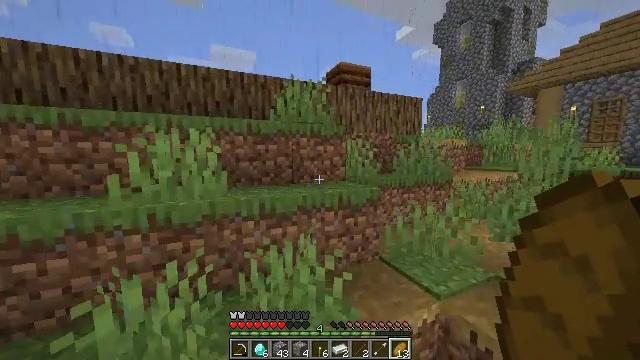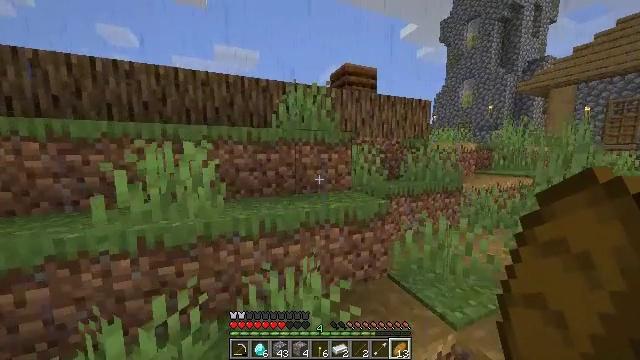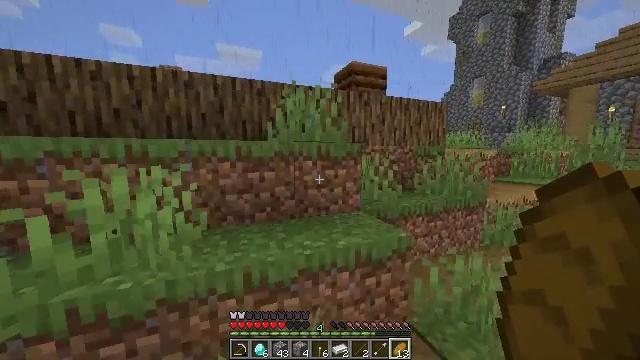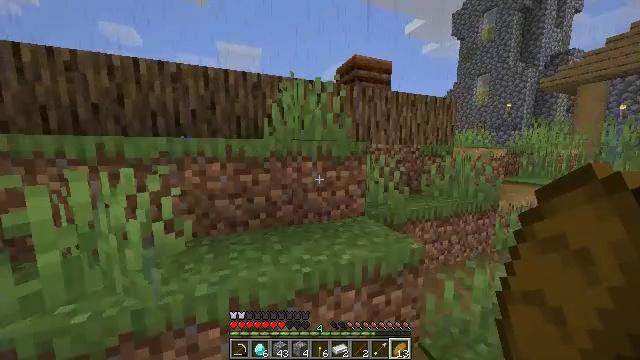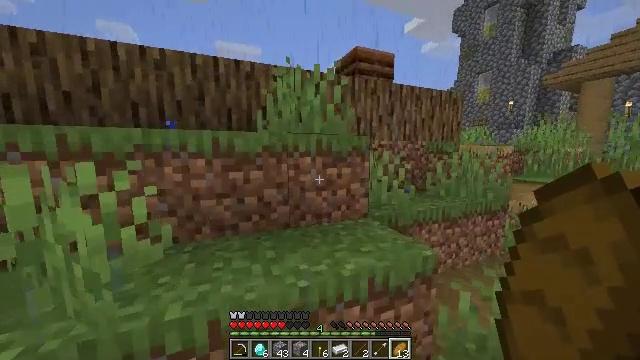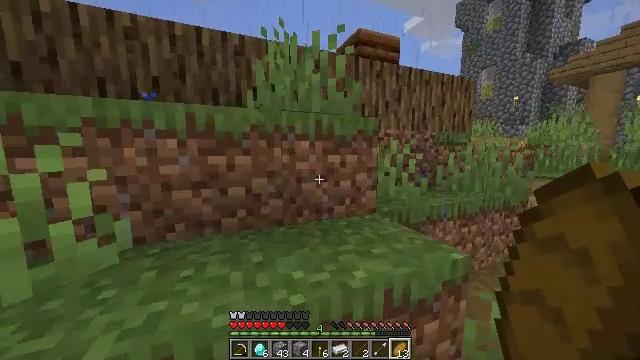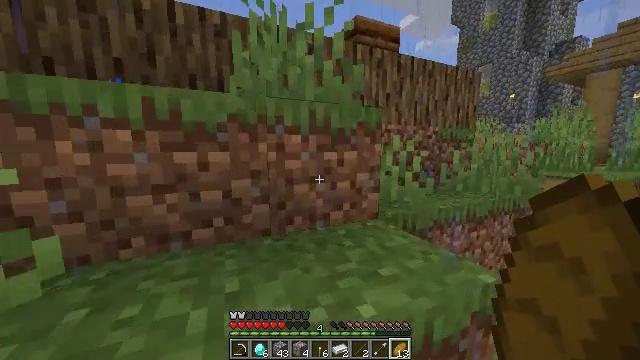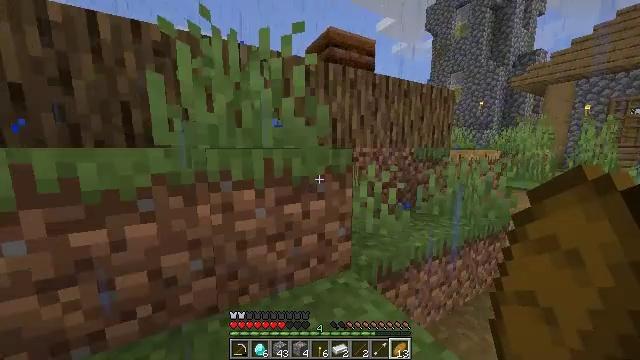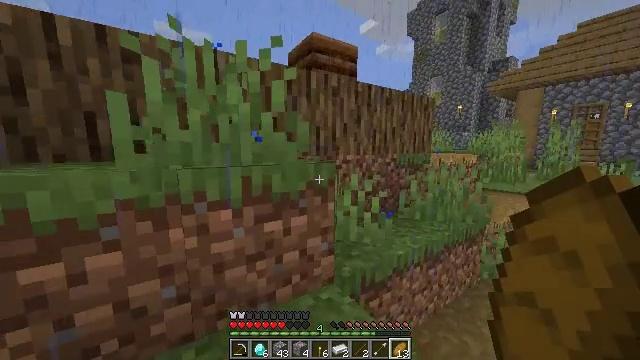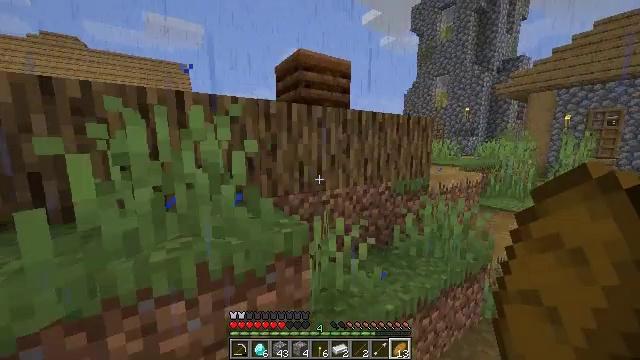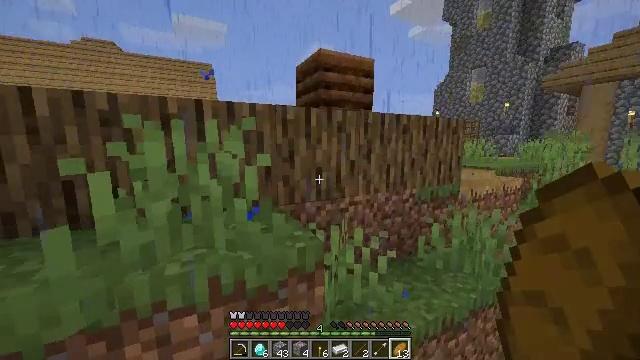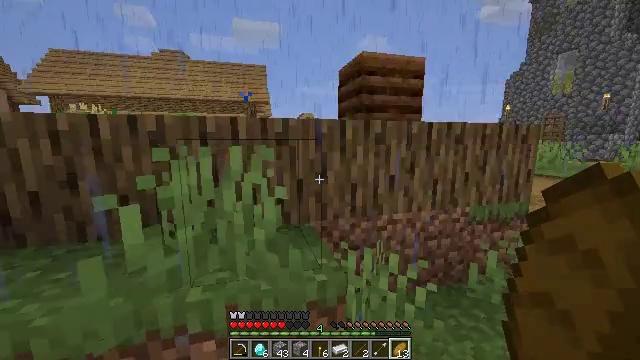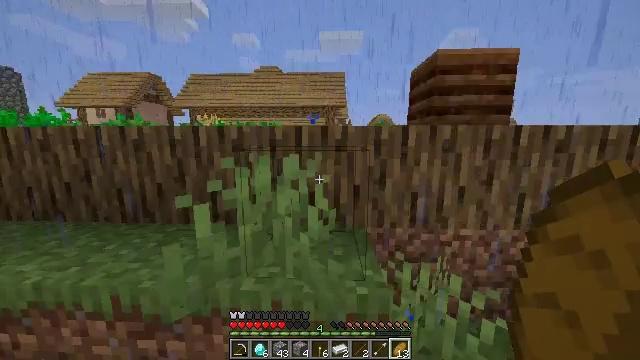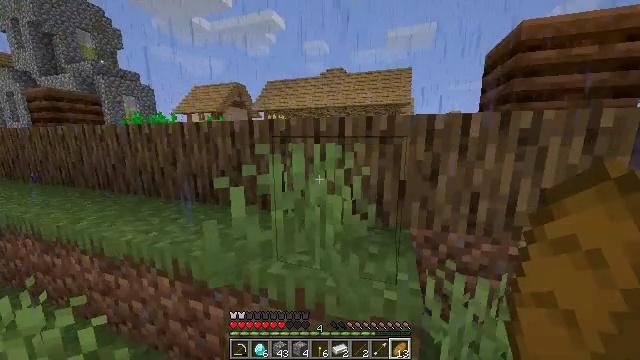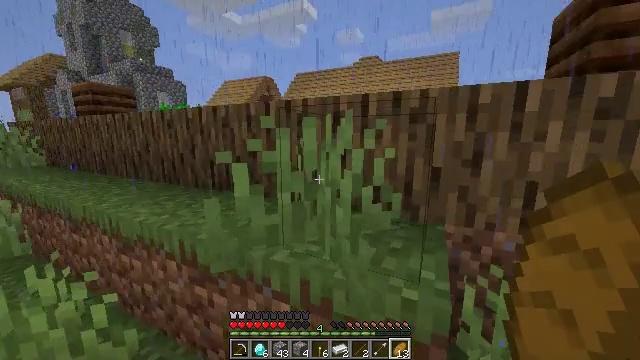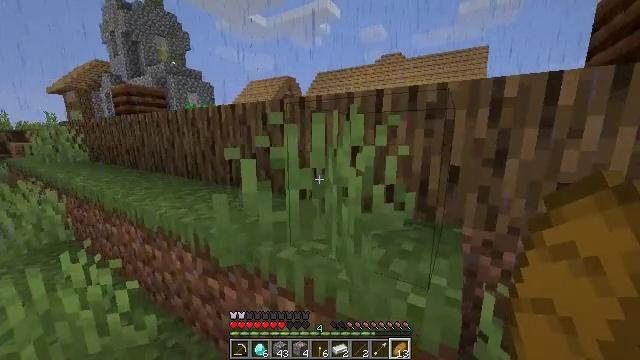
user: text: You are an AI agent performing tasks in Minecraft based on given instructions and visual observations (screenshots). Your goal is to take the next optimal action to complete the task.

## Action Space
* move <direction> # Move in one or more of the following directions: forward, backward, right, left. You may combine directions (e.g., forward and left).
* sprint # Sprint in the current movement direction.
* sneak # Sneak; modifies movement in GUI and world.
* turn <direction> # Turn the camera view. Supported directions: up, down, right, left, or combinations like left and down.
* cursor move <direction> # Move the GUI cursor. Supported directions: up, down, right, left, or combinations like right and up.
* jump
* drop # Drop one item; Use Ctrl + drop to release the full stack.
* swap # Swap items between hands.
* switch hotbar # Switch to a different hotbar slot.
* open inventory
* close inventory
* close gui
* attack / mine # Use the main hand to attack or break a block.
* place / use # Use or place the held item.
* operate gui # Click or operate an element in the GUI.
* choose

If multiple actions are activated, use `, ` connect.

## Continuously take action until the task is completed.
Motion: motion action
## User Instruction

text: Harvest carrots from the farmland.
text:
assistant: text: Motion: move forward, sprint, jump
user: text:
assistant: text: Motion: move forward, sprint
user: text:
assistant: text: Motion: move forward, sprint
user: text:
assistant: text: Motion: move forward, sprint
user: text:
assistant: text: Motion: move forward, sprint
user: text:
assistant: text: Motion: move forward, sprint, turn right
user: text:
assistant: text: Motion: move forward, sprint, turn right, jump
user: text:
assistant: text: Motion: move forward, sprint, turn right, jump
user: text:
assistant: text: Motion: move forward, sprint, jump
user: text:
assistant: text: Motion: move forward, sprint, turn left, jump
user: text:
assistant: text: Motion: move forward, sprint, turn left
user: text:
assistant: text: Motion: move forward, sprint, turn left
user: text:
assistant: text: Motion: move forward, sprint, turn left
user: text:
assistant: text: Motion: move forward, sprint, turn left
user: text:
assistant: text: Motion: move forward, sprint, turn left, jump
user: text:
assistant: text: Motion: move forward, sprint, turn left, jump
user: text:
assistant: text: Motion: move forward, sprint, jump
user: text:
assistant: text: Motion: move forward, sprint, turn down, jump
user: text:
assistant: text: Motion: move forward, sprint, turn down, jump
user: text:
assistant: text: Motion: move forward, sprint, turn down
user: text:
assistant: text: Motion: move forward, sprint, turn down
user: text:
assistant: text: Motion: move forward, sprint
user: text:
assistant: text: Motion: move forward, sprint
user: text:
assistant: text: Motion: move forward, sprint
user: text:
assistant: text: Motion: move forward, sprint
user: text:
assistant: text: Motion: move forward, sprint, jump
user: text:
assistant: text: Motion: move forward, sprint, jump
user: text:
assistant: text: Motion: move forward, sprint, turn right and down, jump
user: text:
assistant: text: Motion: move forward, sprint, turn right and down, jump
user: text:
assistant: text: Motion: move forward, turn right and down